Question: I have an issue related to query, i have a table for categories, Sub categories are also mentioned the same table with its parent id..
I have wrote an query, its showing all categories and Parent category name, but its not shwoing the Parent Category in the list, can you tell me how this query can be modified that all categories show on the page. either its parent or not..
Below is my query:
'''
SELECT P.catName,P.cID,P.catParent,P.catLink,P.catIcon,P.catStatus, U.catName AS
Parent_name FROM 'dev_web_categories' AS P INNER JOIN 'dev_web_categories' AS U
ON U.cID = P.catParent
'''
The table is :

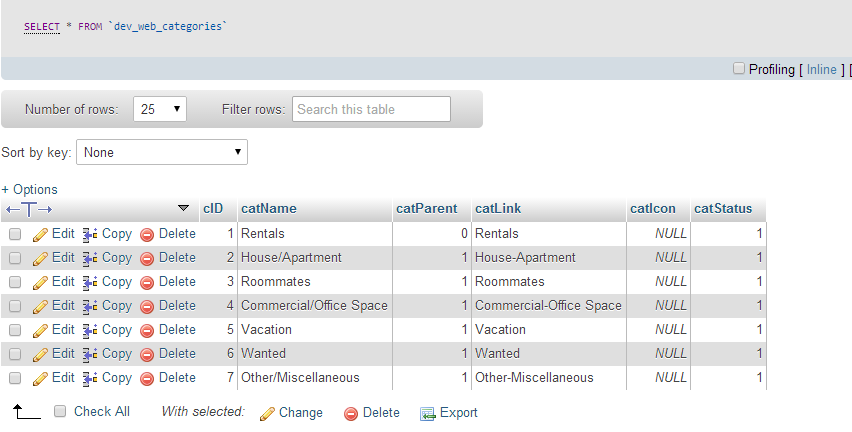
Answer: Because of main categories dont have parent categories (because they are on the top), then 'INNER JOIN' will not join their parent, so you have to use 'LEFT JOIN' instead.
So change 'INNER JOIN' to 'LEFT JOIN':
'''
SELECT P.catName,P.cID,P.catParent,P.catLink,P.catIcon,P.catStatus, U.catName AS
Parent_name FROM 'dev_web_categories' AS P LEFT JOIN 'dev_web_categories' AS U
ON U.cID = P.catParent
'''